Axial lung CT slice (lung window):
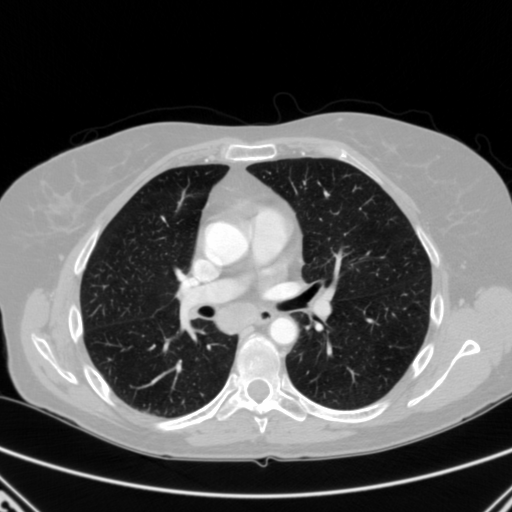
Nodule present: yes
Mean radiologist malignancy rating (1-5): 1